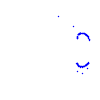
Particle: proton